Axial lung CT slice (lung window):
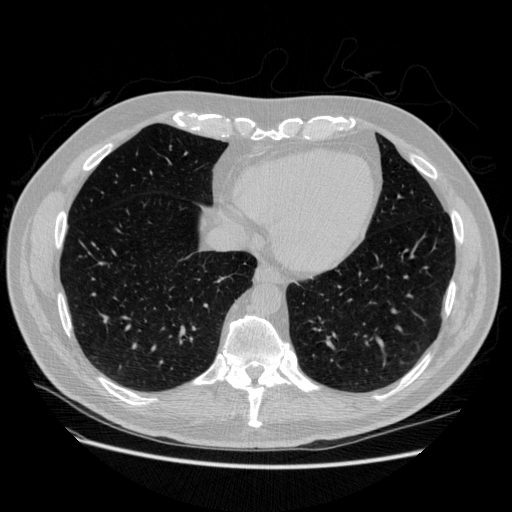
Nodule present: no